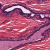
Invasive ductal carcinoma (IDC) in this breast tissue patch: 0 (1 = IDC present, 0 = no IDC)